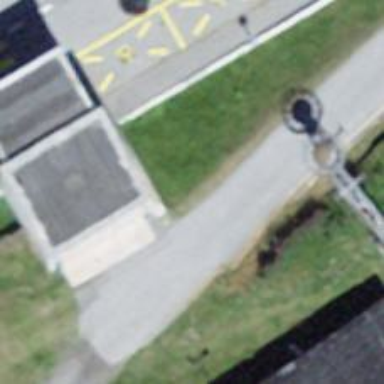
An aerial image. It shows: Footway with grade 1 track type.